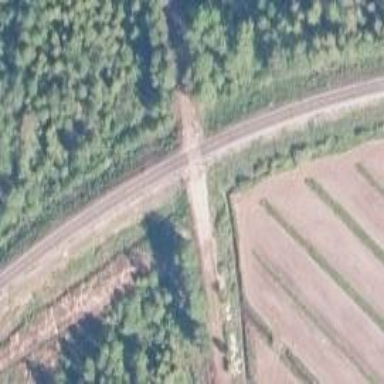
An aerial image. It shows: Railway track.